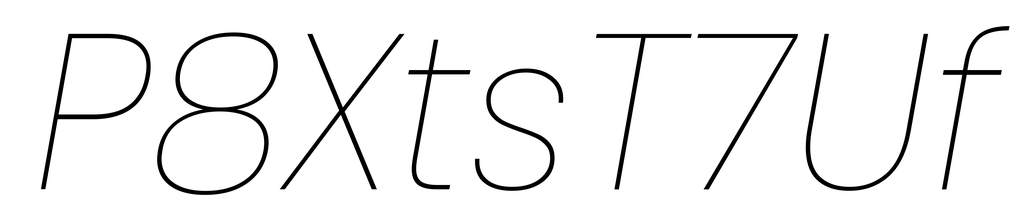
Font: Poppins-ThinItalic